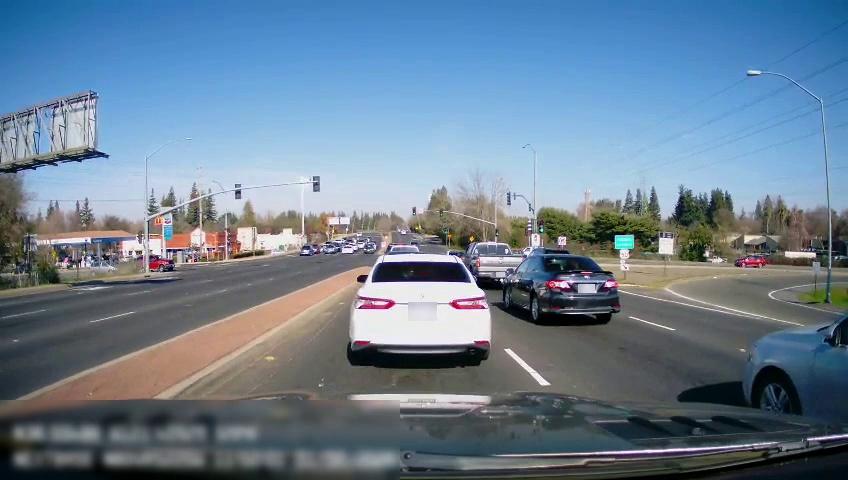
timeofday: Day
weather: Sunny
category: Drivable Space
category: Drivable Space
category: Vehicles | Car
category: Vehicles | SUV
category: Vehicles | SUV
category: Vehicles | SUV
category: Vehicles | SUV
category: Vehicles | Car
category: Vehicles | Car
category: Vehicles | Truck
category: Vehicles | Car
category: Vehicles | Car
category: Vehicles | Car
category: Vehicles | SUV
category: Vehicles | Car
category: Lanes | Current Lane
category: Lanes | Alternate Lane
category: Lanes | Opposite Lane
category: Lanes | Opposite Lane
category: Lanes | Alternate Lane
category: Lanes | Alternate Lane
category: Lanes | Alternate Lane
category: Traffic | Signs
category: Traffic | Lights
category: Traffic | Lights
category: Traffic | Lights
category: Traffic | Lights
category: Traffic | Lights
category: Traffic | Lights